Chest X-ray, PA view. Patient: 21 years old, sex M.
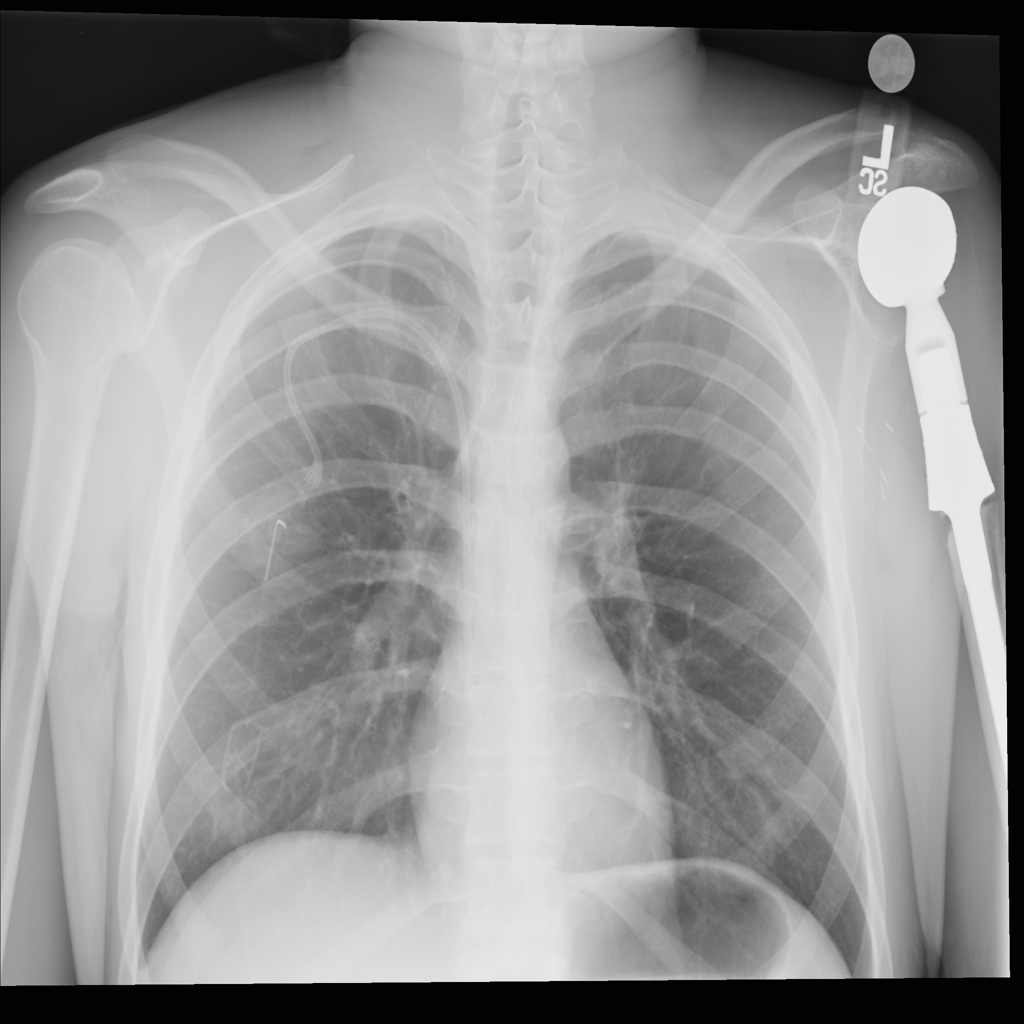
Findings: No Finding